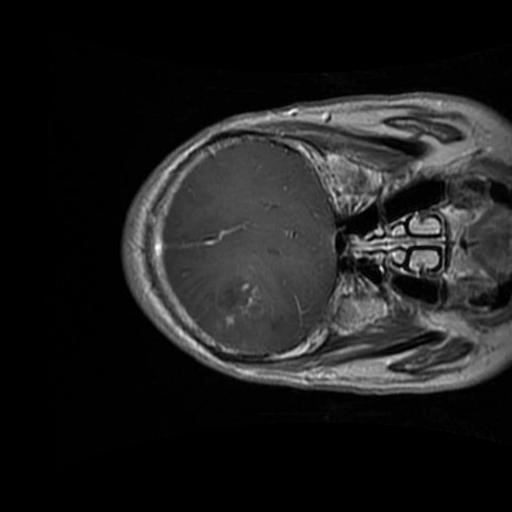
Label: brain_glioma